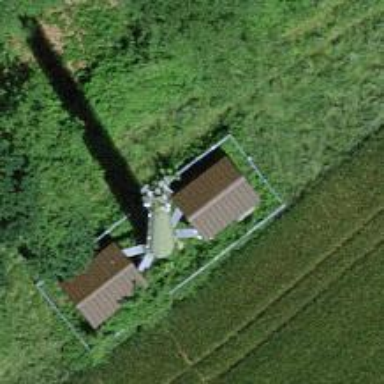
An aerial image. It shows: Communication mast tower.